Aerial crown-view tile of a tropical tree (Barro Colorado Island, Panama), acquired 20250715:
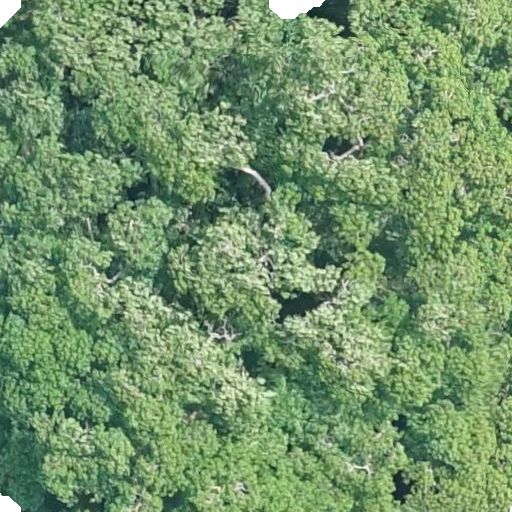
Species: Hura crepitans
GBIF accepted scientific name: Hura crepitans
Crown area: 617.424 m²